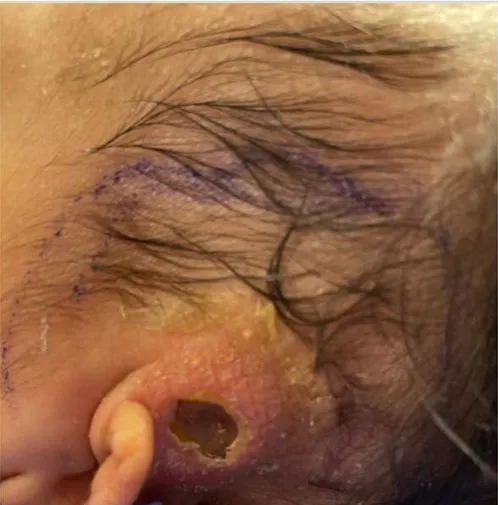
Scalp lesion. Evolving lesion located superior to the left ear of the patient notable for circumferential induration, absence of purulent material, and central necrosis/eschar formation.
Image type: medical_photograph (skin_photograph)